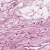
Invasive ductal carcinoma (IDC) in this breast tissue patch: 0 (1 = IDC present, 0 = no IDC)